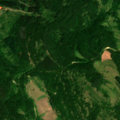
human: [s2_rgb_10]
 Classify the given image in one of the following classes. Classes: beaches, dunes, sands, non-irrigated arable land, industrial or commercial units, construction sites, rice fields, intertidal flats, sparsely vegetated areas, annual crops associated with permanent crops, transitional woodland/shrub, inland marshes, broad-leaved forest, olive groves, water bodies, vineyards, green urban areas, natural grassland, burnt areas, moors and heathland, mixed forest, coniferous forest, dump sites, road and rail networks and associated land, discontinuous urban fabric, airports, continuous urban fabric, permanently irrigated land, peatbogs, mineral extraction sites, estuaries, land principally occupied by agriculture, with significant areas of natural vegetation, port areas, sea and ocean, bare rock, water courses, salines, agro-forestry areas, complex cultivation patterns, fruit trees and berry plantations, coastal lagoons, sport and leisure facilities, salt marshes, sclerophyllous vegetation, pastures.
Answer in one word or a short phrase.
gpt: land principally occupied by agriculture, with significant areas of natural vegetation, broad-leaved forest, transitional woodland/shrub